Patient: sex M, age 50
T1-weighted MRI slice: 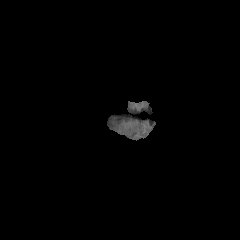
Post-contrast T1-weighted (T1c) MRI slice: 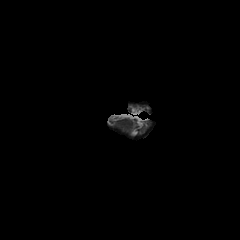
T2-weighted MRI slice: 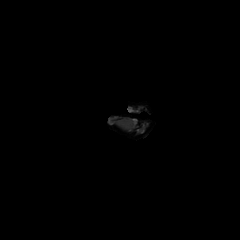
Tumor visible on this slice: no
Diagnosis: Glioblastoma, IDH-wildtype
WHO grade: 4